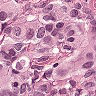
Metastatic tissue present: yes